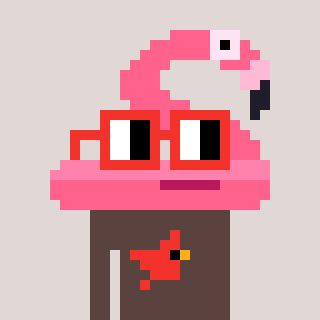
a pixel art character with square red glasses, a flamingo-shaped head and a darkbrown-colored body on a warm background